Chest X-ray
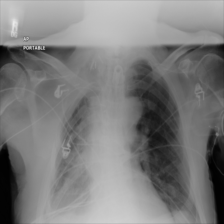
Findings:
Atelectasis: negative
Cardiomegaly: negative
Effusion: negative
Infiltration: negative
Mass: positive
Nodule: negative
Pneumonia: negative
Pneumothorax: negative
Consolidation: negative
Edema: negative
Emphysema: negative
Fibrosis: negative
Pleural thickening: negative
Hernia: negative